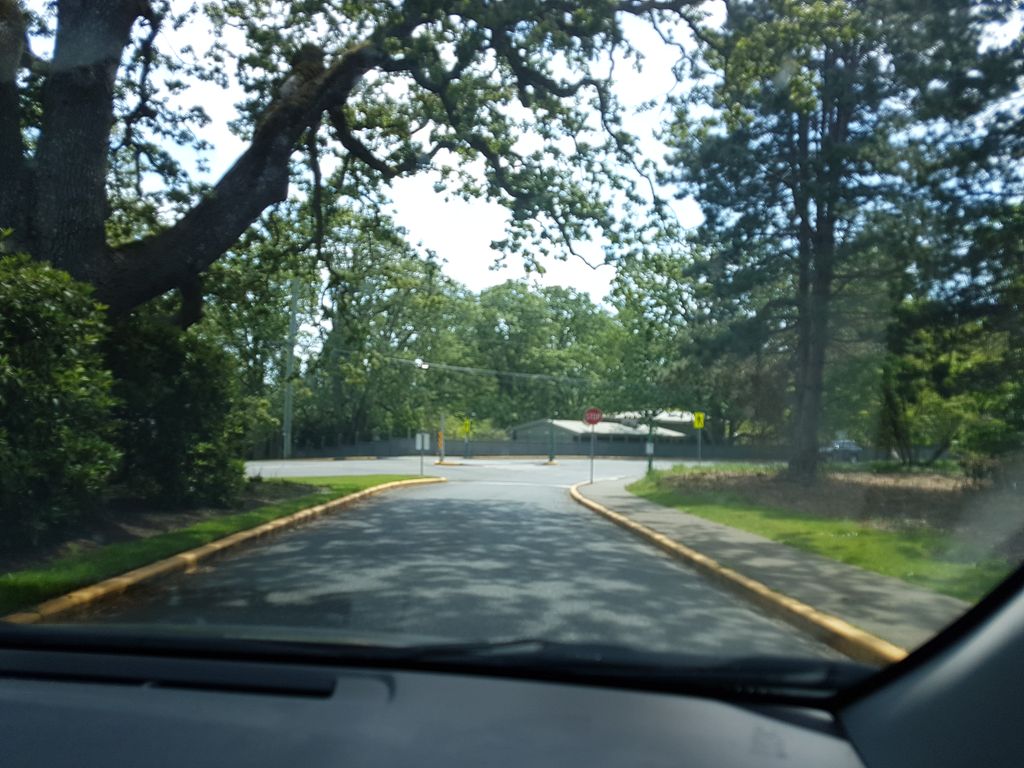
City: victoria